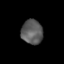
Tissue: lung
Cell type: Epithelial cells
Senescence score: 0.2304
Nuclear area (px): 515
Mean DAPI intensity: 90.831